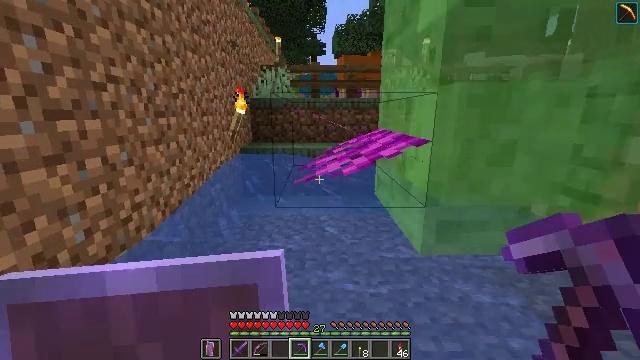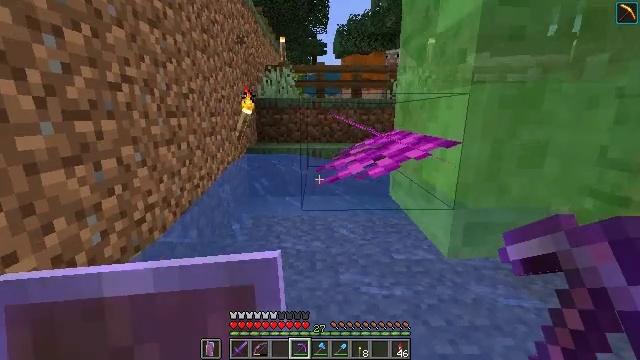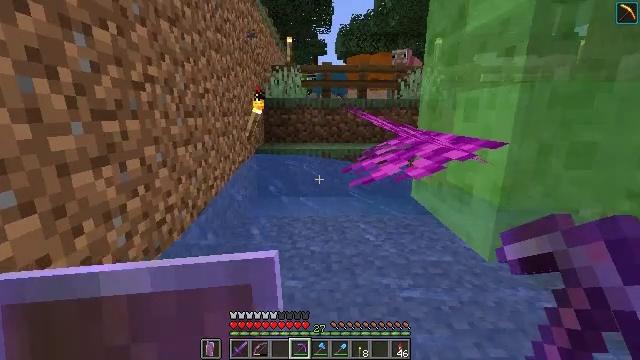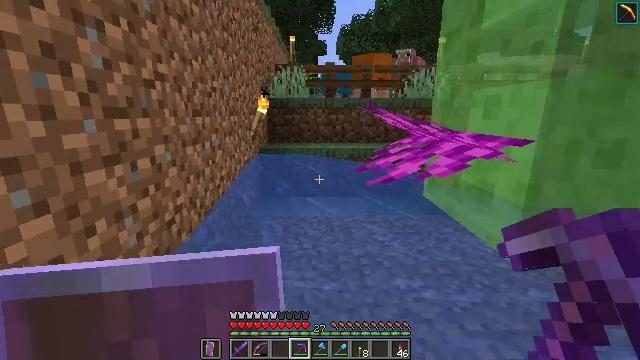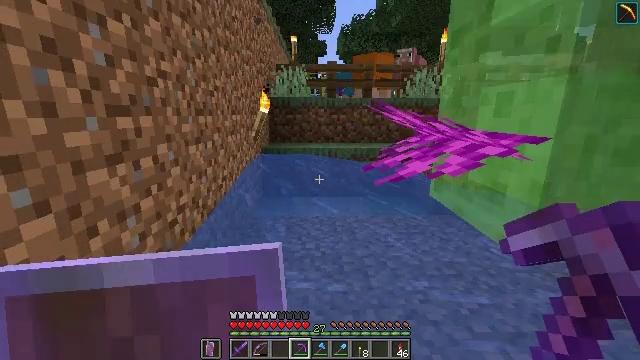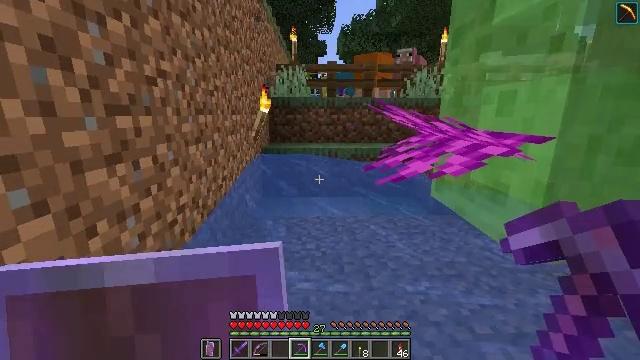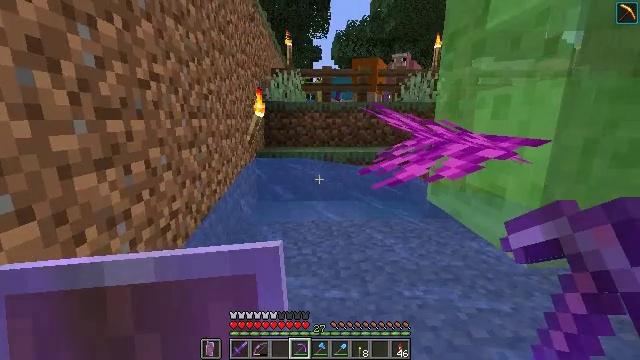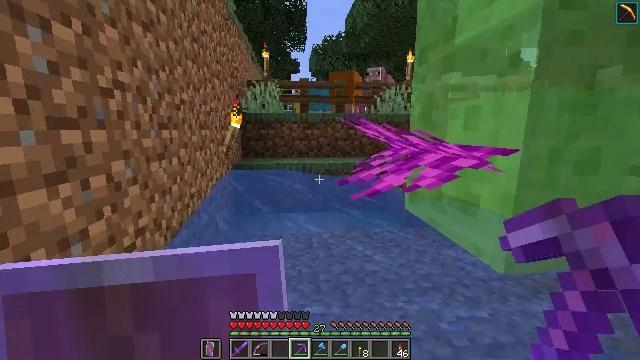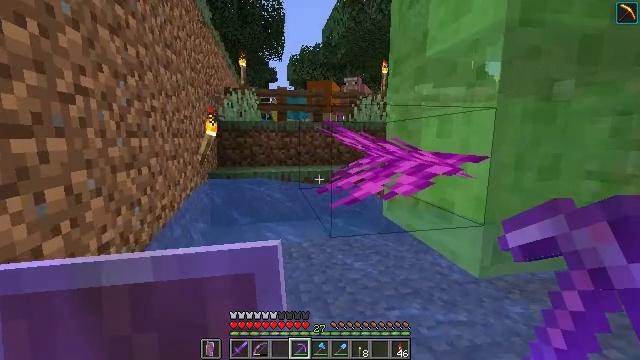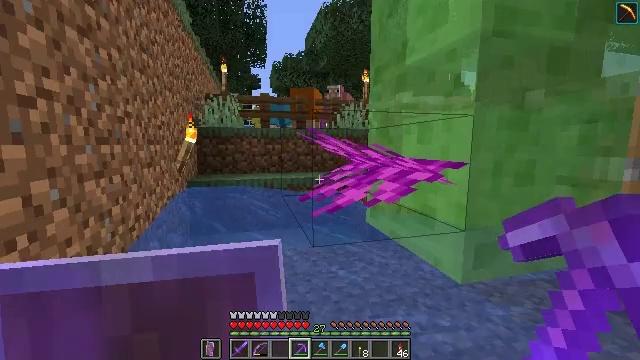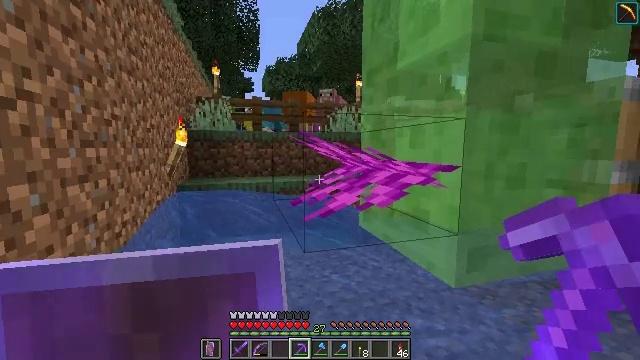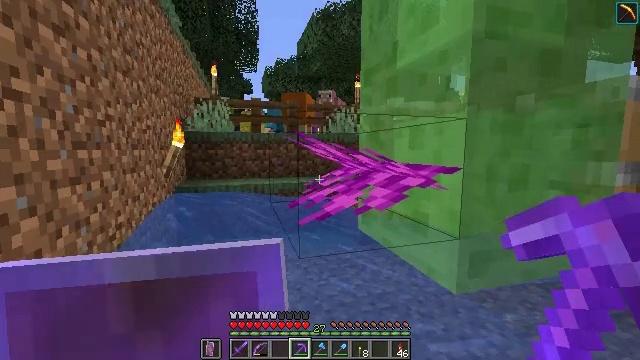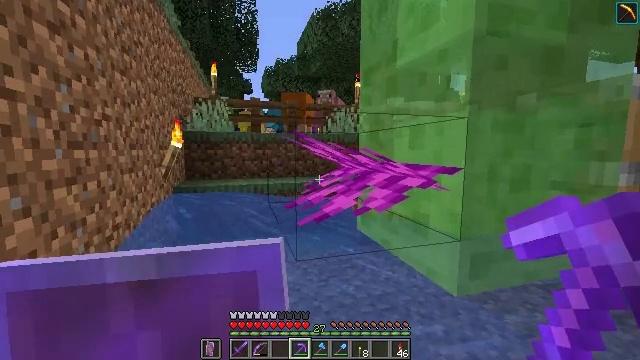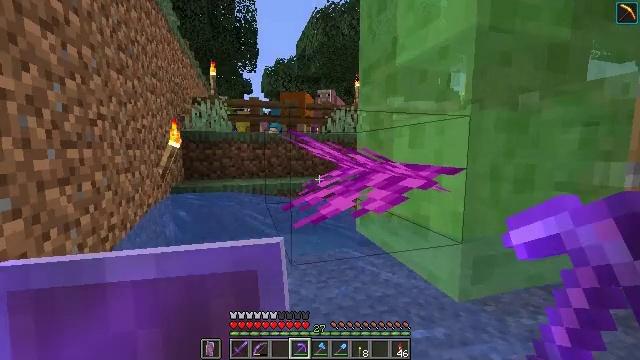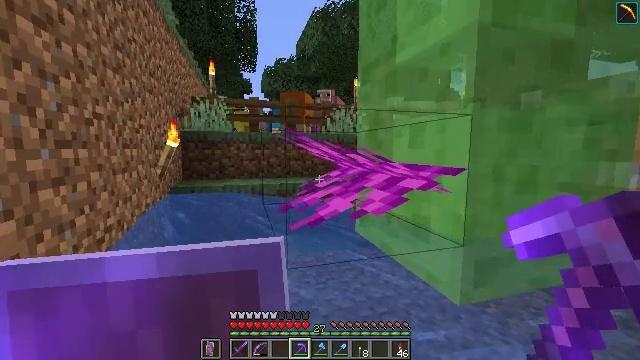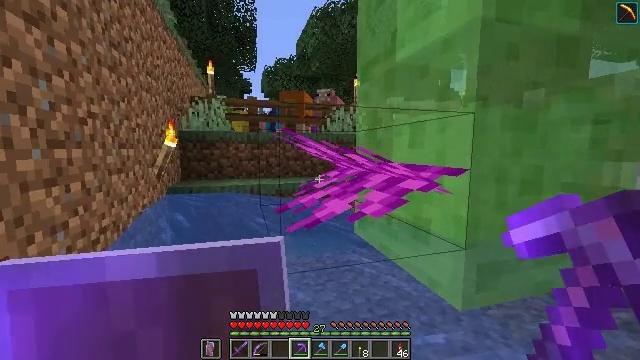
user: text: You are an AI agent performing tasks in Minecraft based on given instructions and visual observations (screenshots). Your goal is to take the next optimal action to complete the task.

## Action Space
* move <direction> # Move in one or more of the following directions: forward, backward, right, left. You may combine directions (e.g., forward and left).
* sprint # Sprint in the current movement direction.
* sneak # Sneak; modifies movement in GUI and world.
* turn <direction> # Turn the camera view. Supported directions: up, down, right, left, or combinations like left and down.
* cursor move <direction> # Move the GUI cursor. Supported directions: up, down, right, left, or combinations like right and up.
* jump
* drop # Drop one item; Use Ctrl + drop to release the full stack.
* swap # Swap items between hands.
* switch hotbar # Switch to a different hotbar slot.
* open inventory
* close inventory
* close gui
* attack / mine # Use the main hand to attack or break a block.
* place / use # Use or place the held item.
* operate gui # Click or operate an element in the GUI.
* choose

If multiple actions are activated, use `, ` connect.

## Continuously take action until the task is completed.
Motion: motion action
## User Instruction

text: Collect the bubble coral wall fan for decorative purposes.
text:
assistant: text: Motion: move left
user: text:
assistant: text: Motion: no_op
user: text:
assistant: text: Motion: no_op
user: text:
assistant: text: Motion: no_op
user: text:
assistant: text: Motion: no_op
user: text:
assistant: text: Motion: turn right
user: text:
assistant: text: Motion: turn right and up
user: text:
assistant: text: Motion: turn right and up
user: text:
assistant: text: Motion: turn right and up
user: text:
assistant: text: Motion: turn right
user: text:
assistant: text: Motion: no_op
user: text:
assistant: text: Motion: no_op
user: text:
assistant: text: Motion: no_op
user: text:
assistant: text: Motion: no_op
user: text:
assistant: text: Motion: no_op
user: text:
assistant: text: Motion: no_op
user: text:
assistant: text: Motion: attack / mine
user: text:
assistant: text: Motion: turn left, attack / mine
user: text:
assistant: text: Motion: turn left
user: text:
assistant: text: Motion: turn left
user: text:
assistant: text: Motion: turn left
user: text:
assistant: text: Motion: no_op